Field crop: tomato
Growth stage: 1
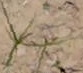
Species: cyperus